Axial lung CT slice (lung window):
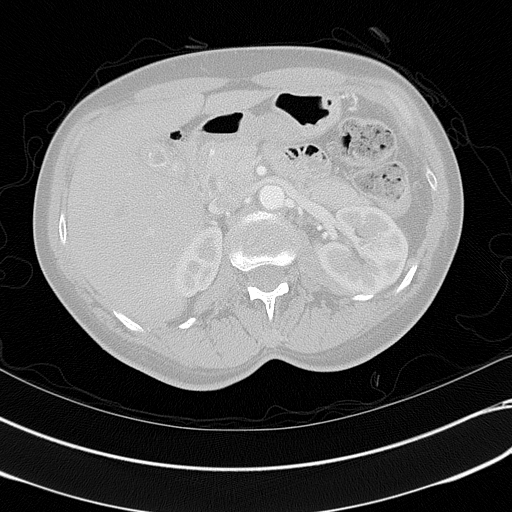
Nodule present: no